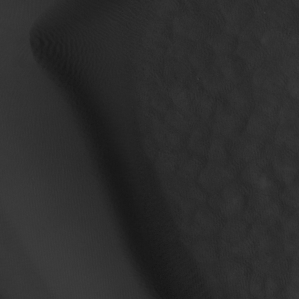
Label: non_frost